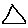
Label: triangle